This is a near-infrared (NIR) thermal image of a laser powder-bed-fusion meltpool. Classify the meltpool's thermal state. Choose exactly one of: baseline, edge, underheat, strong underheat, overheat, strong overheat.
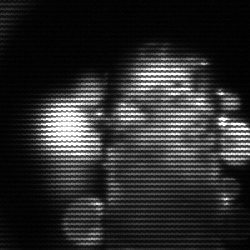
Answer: strong underheat